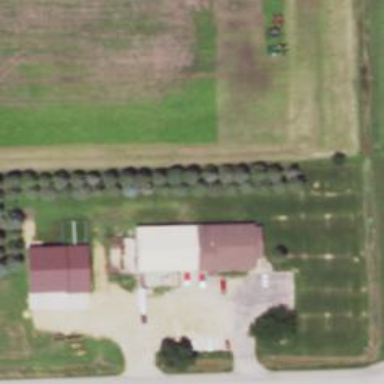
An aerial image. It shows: Veterinary facility.